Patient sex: F
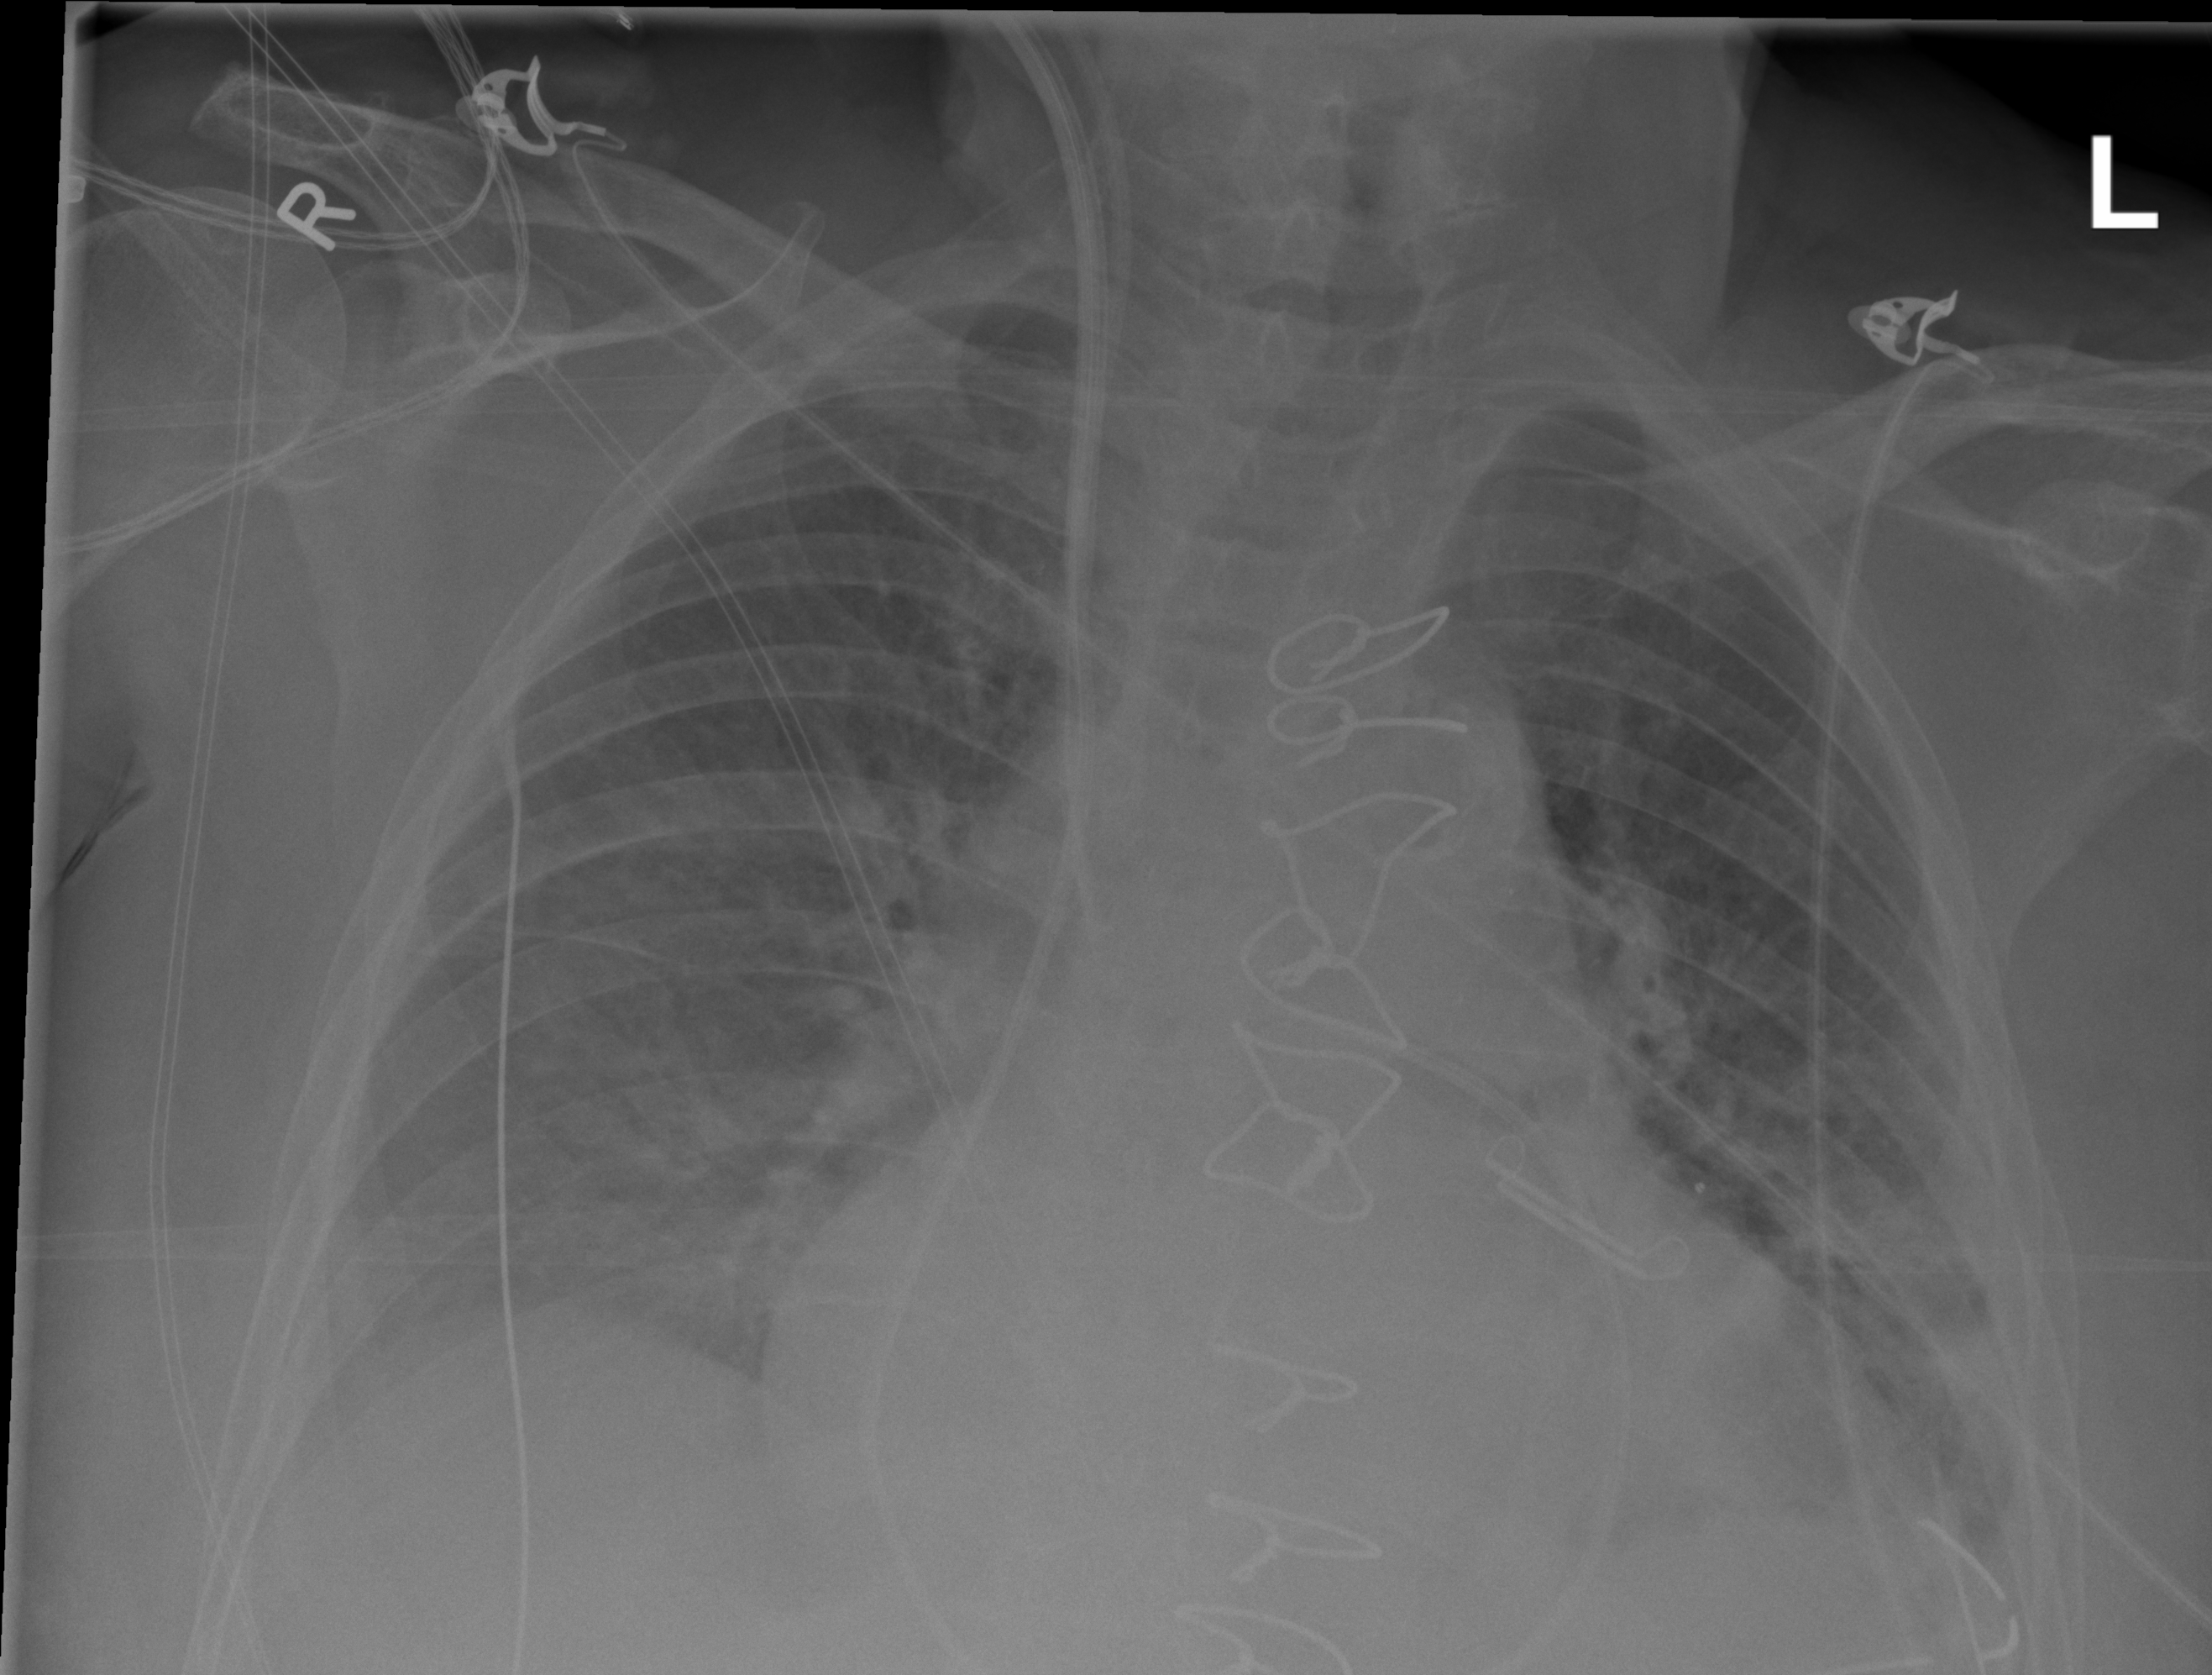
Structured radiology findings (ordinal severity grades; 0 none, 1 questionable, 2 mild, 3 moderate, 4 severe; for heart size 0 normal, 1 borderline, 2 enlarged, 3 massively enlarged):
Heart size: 2
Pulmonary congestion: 2
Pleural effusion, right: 2
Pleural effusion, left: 1
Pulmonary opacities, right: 2
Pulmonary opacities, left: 2
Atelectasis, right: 2
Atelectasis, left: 2